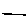
Label: line